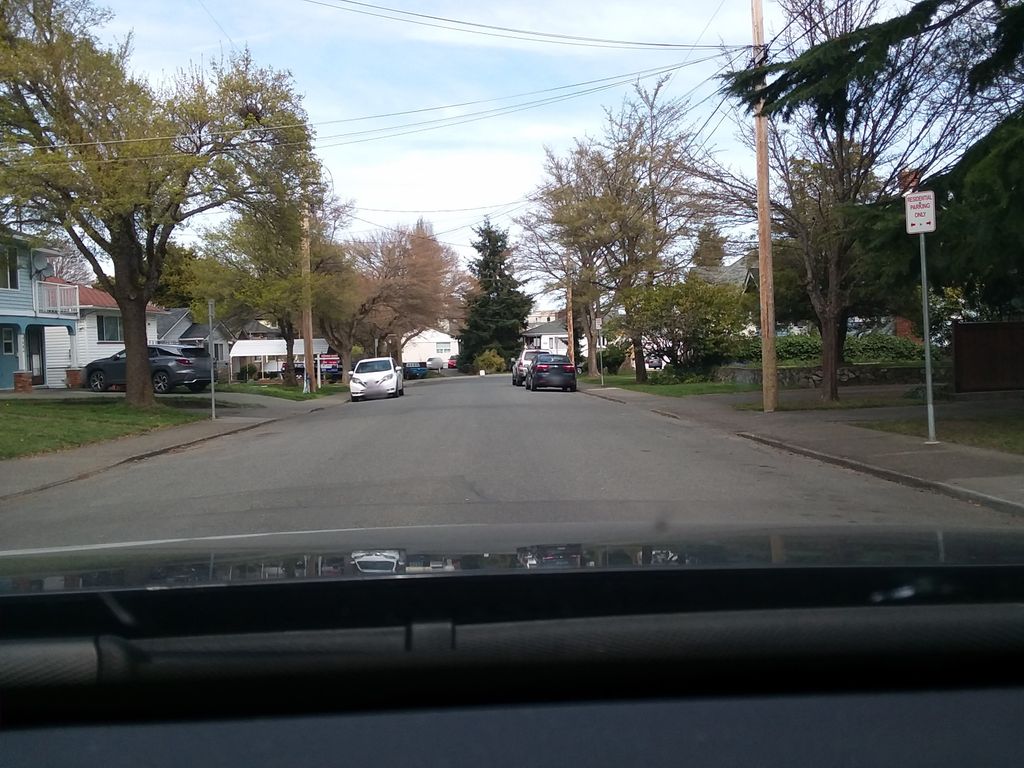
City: victoria